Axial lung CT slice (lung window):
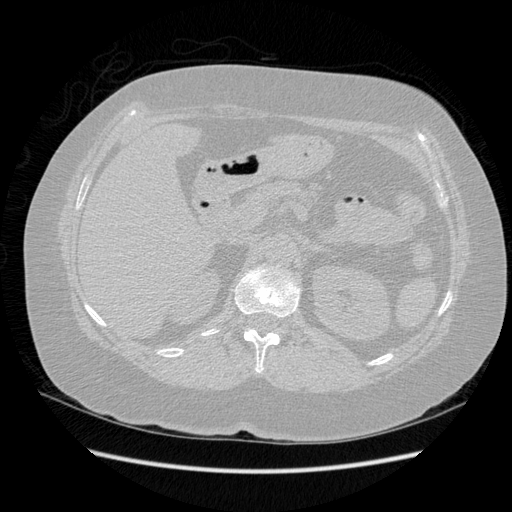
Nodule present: no